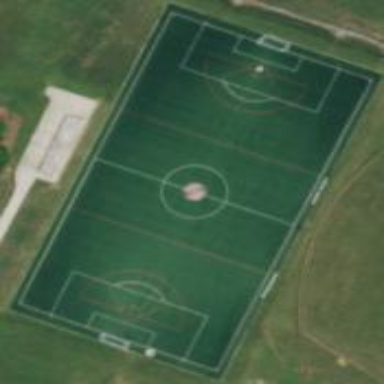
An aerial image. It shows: Artificial turf soccer pitch for leisure sport activities.